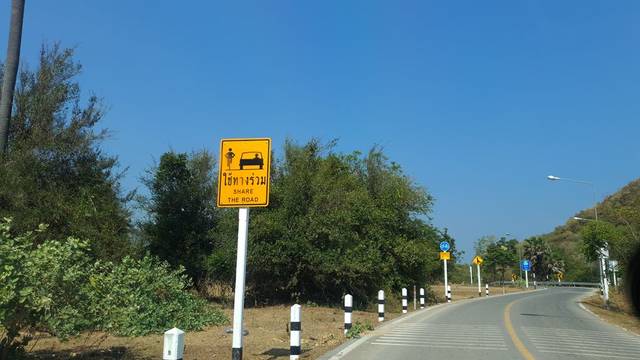
Region: Thailand
Coordinates: 12.278, 99.973